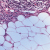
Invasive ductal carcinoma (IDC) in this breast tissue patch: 0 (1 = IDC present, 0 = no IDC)